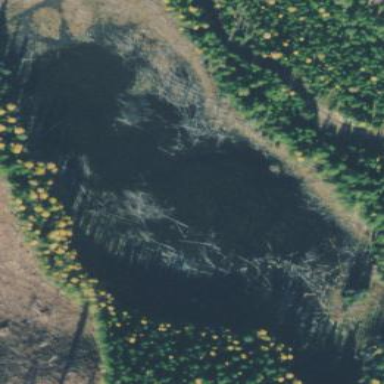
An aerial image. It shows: Pond surrounded by natural water.